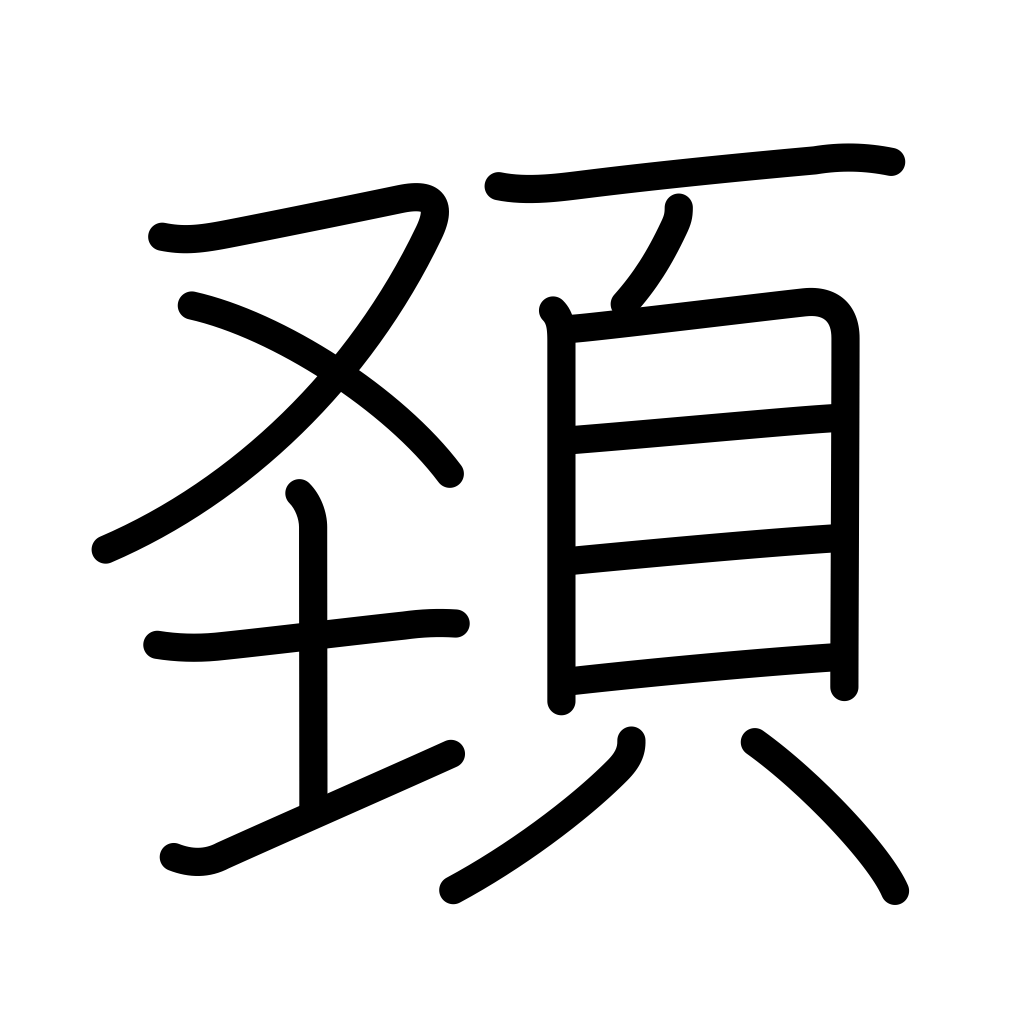
Meaning: neck, head